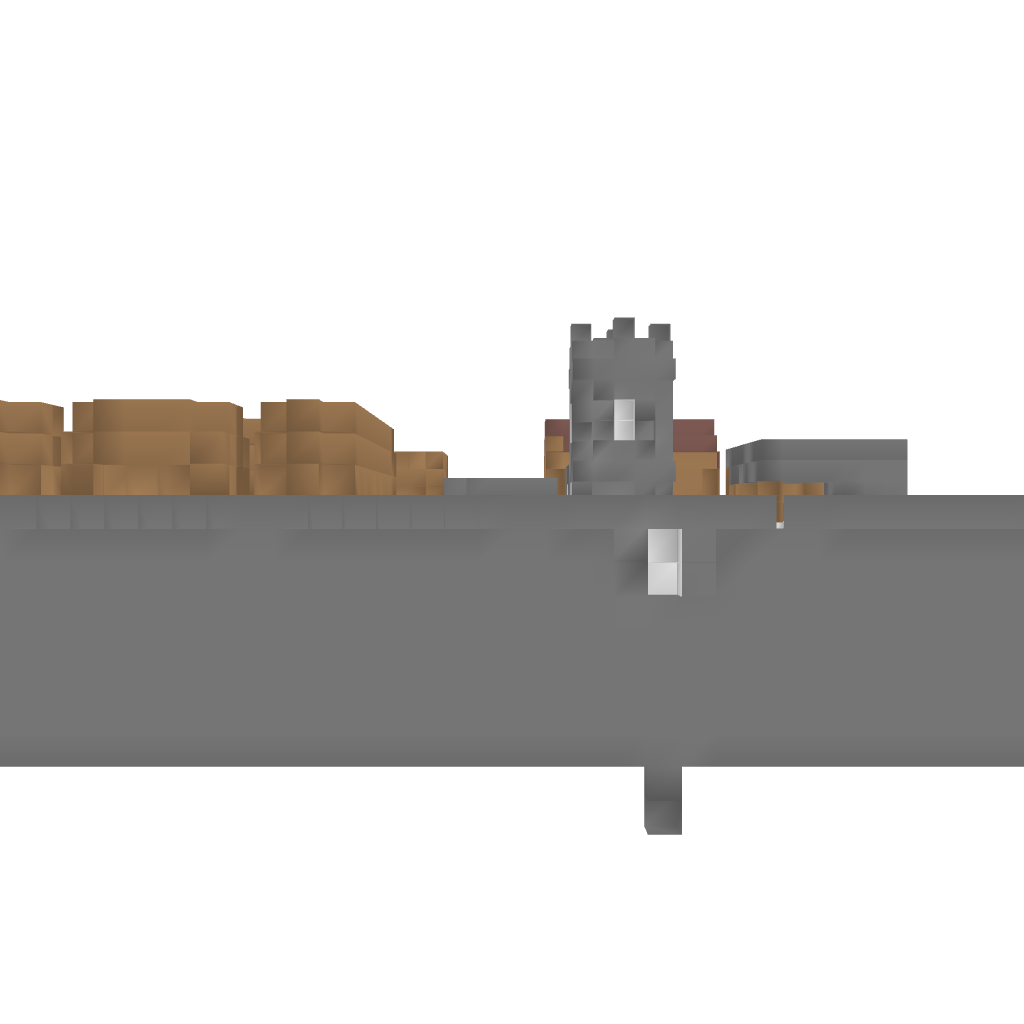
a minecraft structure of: Floating city bad low quality